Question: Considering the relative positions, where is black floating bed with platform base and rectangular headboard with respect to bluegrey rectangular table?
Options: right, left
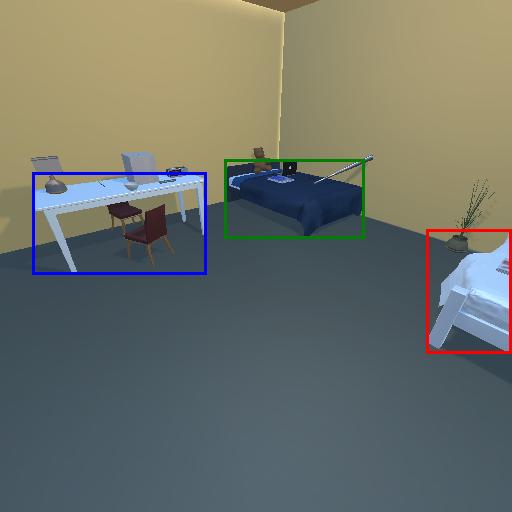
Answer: right